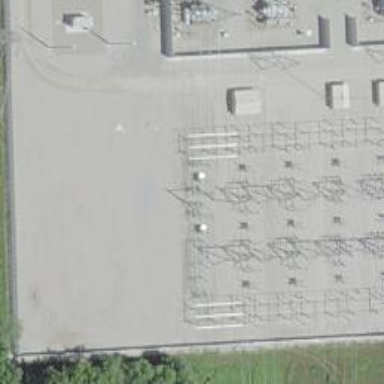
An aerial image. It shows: Switch for power supply.